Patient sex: M
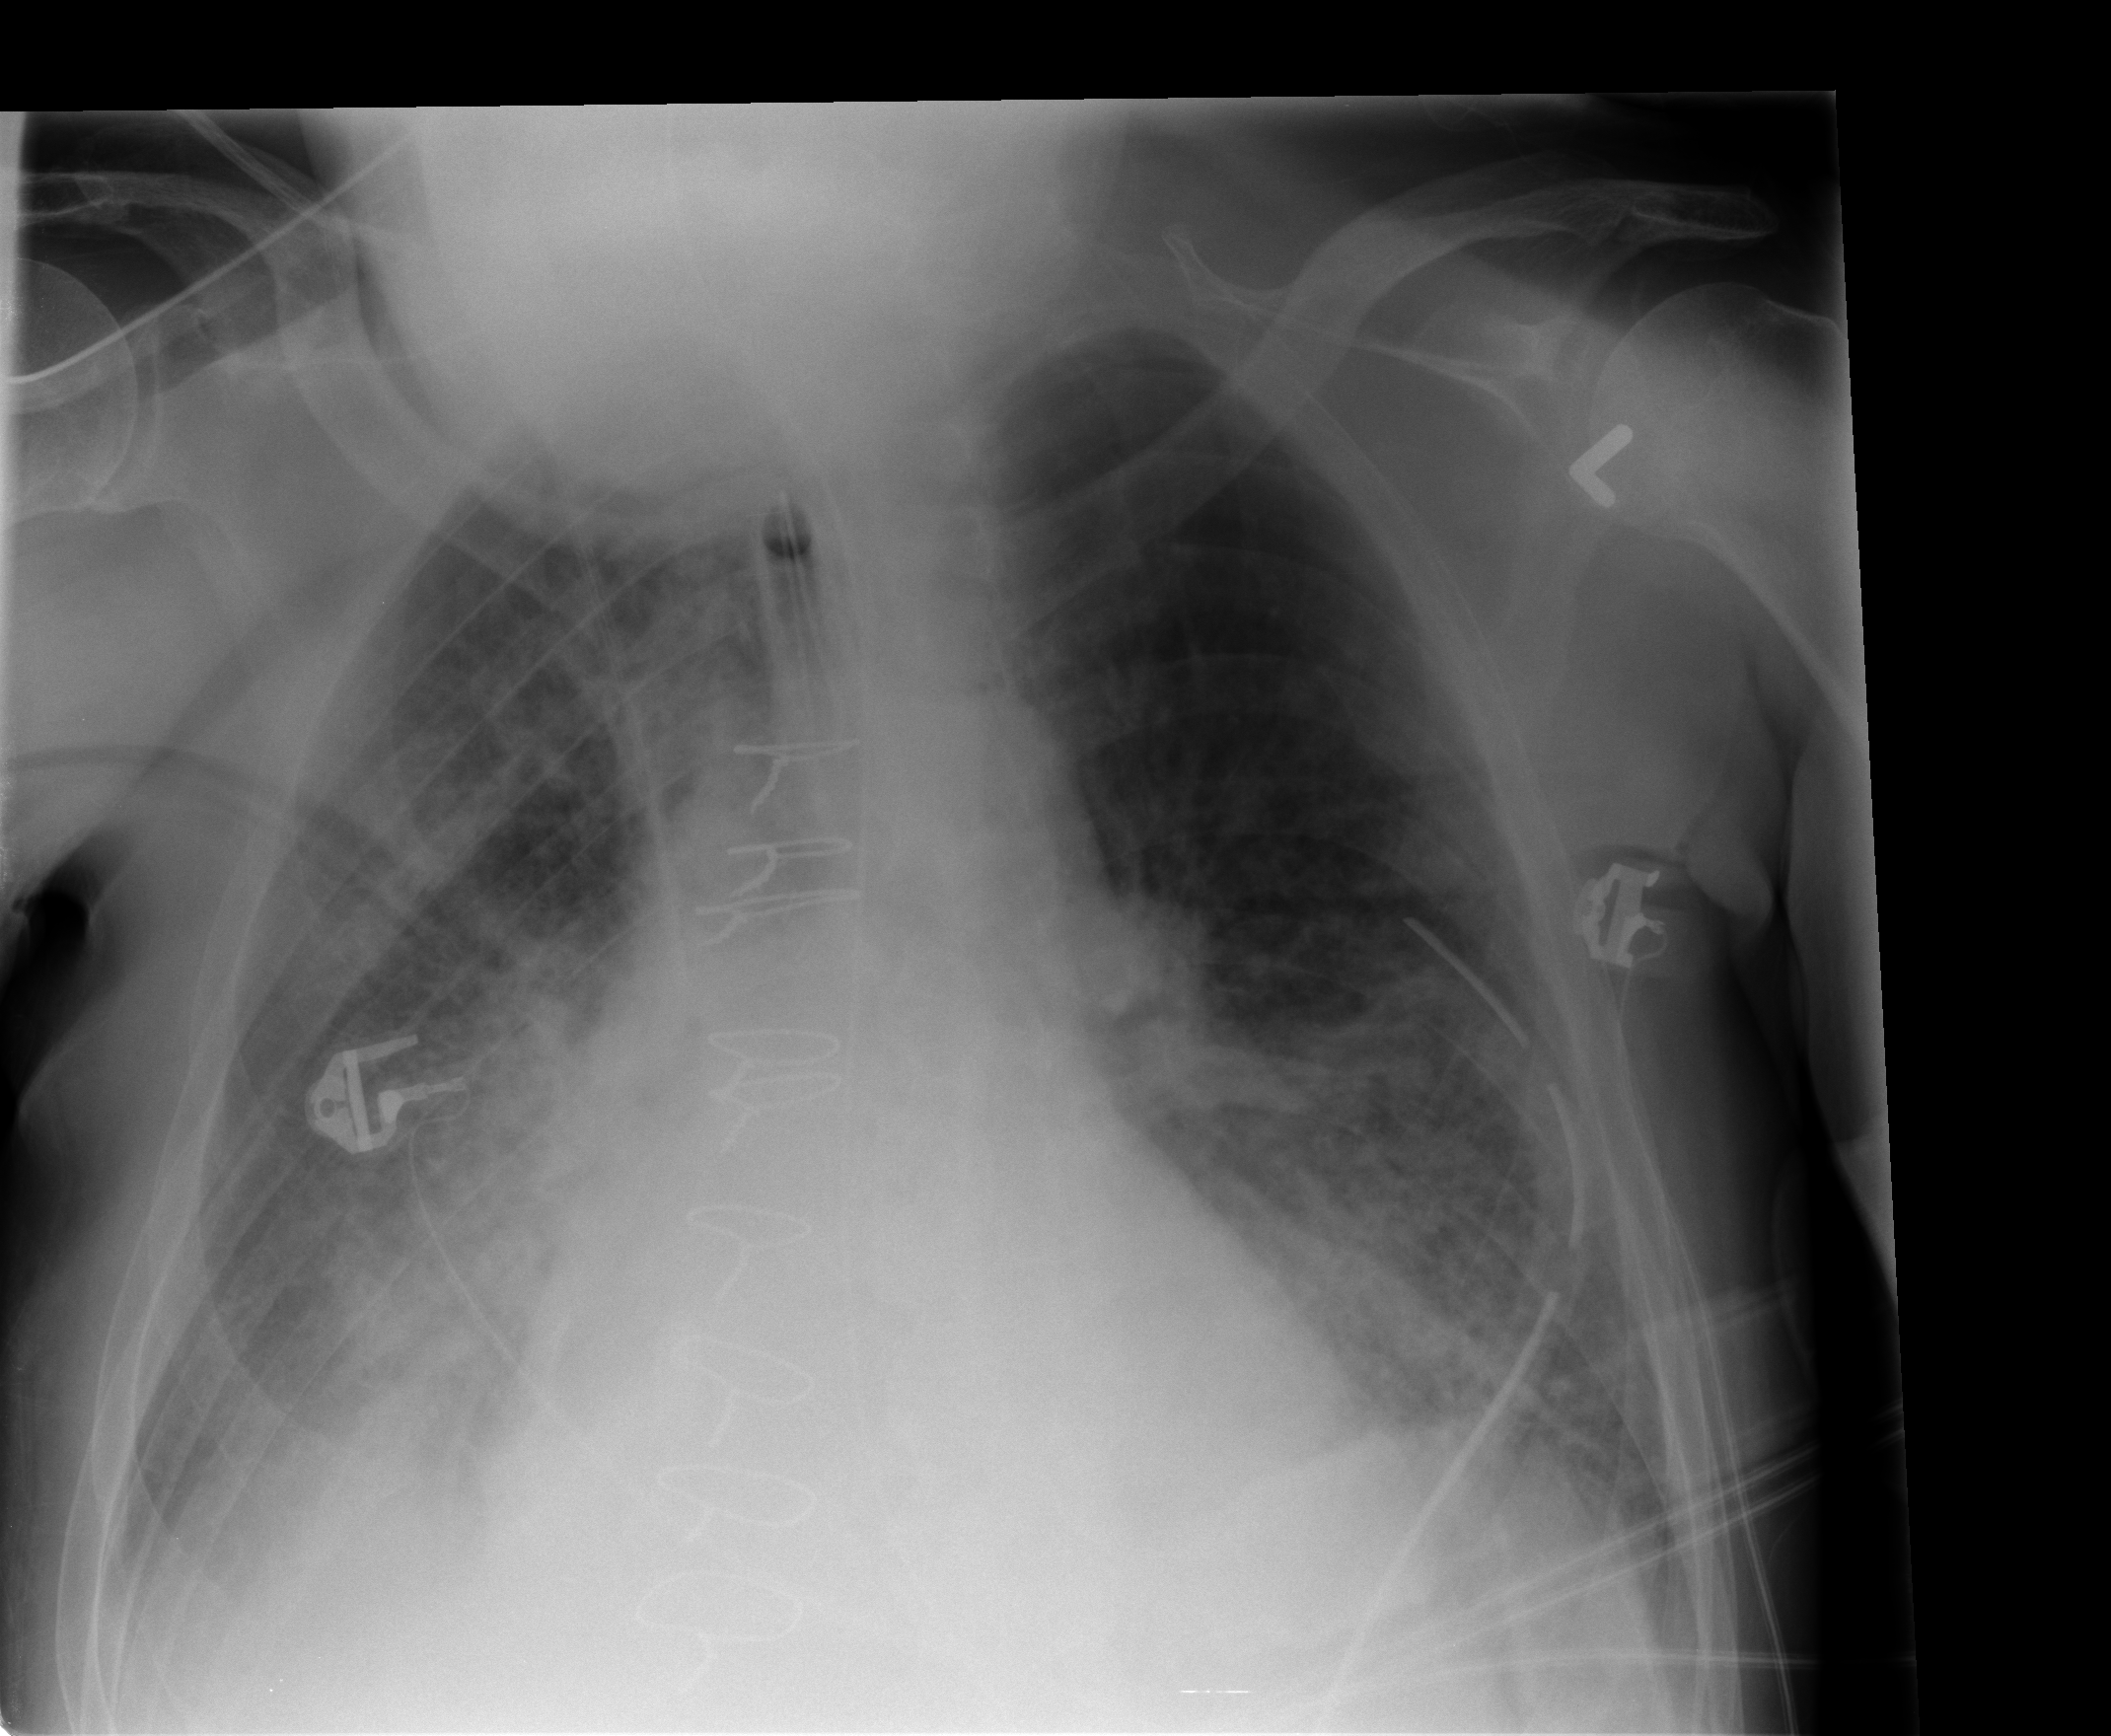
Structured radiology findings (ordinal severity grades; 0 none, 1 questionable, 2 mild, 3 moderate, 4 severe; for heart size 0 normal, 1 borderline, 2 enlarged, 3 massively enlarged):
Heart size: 2
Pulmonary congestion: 2
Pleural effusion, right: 1
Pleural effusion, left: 1
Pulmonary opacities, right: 3
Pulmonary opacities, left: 2
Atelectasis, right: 2
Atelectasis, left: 2